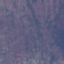
Land use / land cover class: HerbaceousVegetation